Field crop: tomato
Growth stage: 1
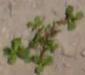
Species: portulaca